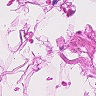
Metastatic tissue present: no